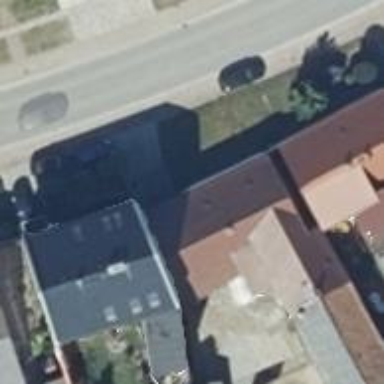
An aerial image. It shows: House with multiple parts.